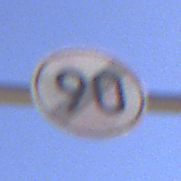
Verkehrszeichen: EndeGeschwindigkeit90
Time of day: Midday
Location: Outdoor (Nature)
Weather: Clear
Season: NotSpecified
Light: Natural